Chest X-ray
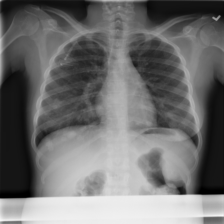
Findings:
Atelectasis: negative
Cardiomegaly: negative
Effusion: negative
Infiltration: positive
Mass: negative
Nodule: positive
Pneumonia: negative
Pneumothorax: negative
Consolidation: negative
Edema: negative
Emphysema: negative
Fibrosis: negative
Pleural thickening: negative
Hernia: negative